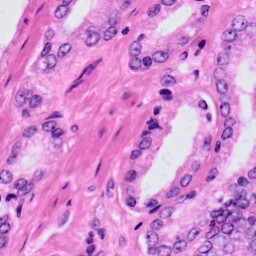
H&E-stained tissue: Prostate